Question: I first published the website locally without precompiling it. (Precompile generates another error: Can't find the valid AspnetMergePath) And then I transfered it using FTP to the server. I get the following error. What am I doing wrong?

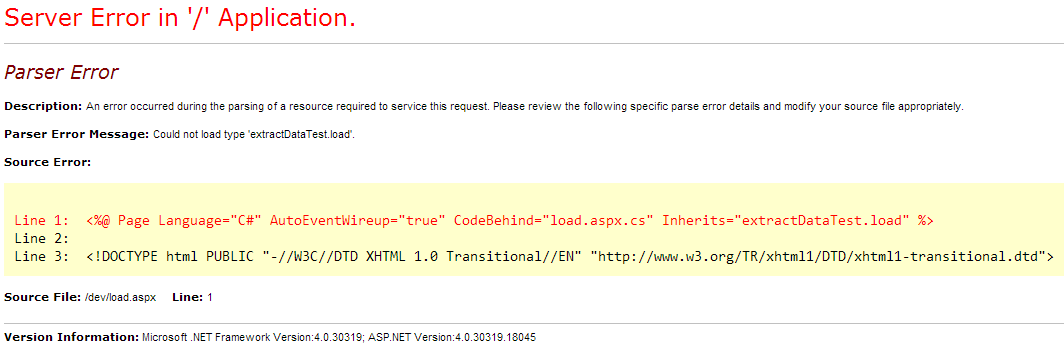
Answer: Check your solution different assemblies .NET version compatibility. This looks like that kind of error, where app is not able to load an assembly
- <URL>-